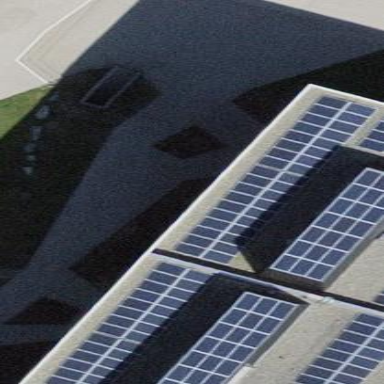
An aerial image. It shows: Solar photovoltaic panel generator.